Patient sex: M
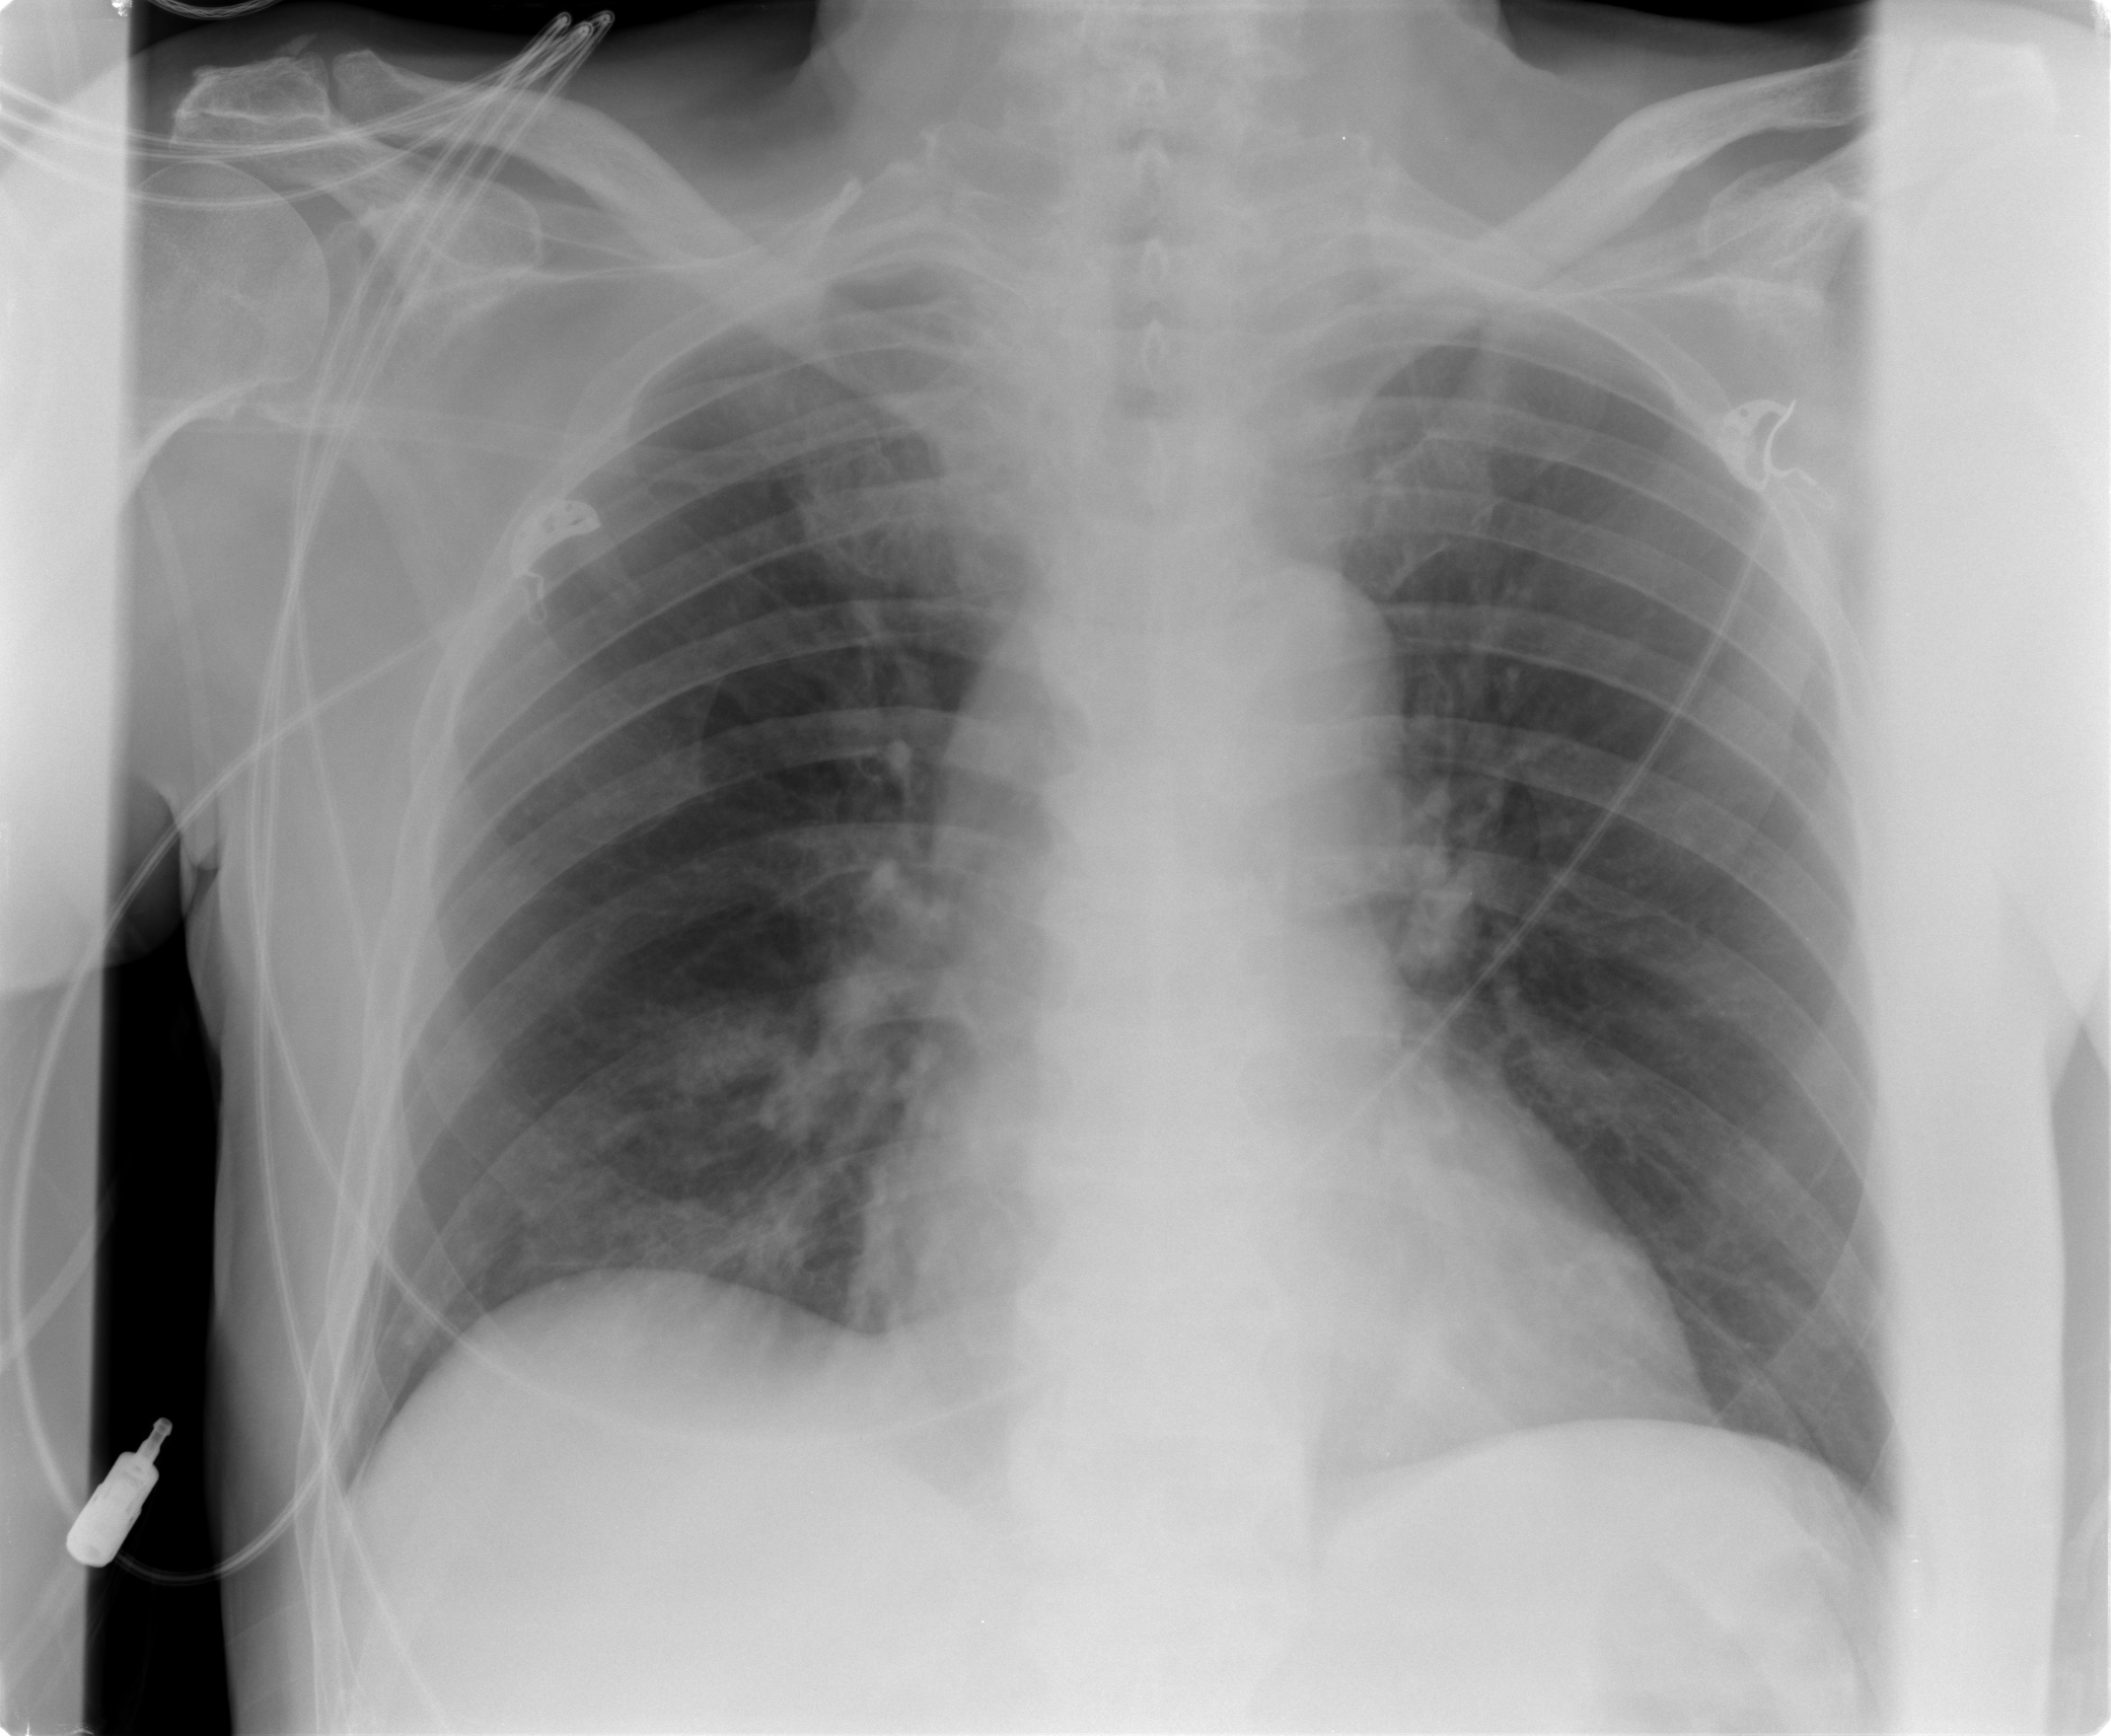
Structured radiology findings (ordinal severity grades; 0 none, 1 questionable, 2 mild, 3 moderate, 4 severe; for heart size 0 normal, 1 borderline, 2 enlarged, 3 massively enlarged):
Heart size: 0
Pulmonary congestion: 0
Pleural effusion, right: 0
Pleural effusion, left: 0
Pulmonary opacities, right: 2
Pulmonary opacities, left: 0
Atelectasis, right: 1
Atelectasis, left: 0